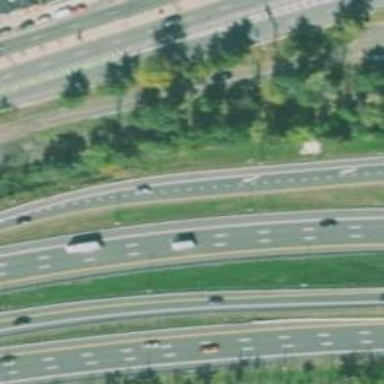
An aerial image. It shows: Asphalt motorway link.